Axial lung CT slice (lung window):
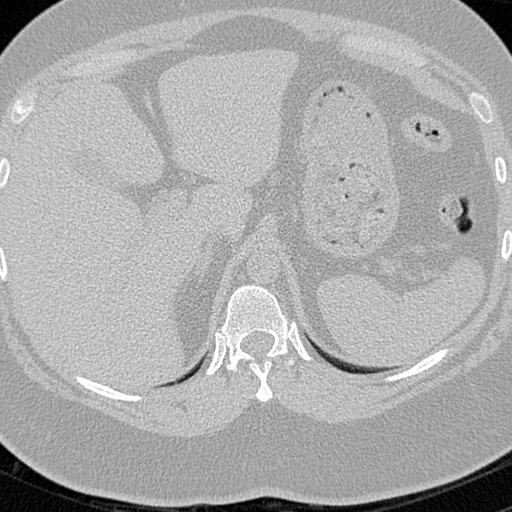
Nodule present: no